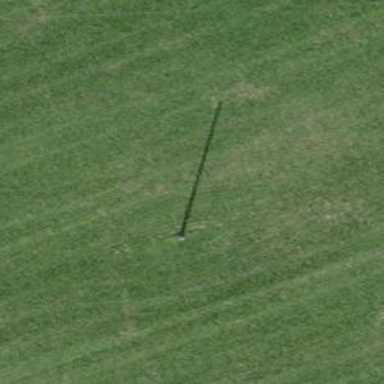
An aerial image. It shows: Minor power line with 3 cables.